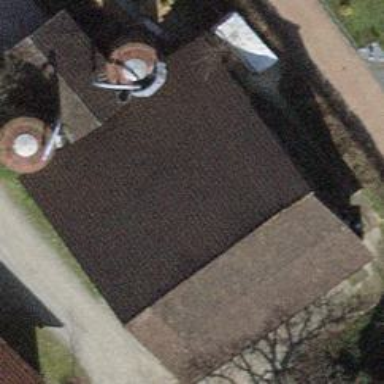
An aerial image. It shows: Building with gabled roof oriented across.